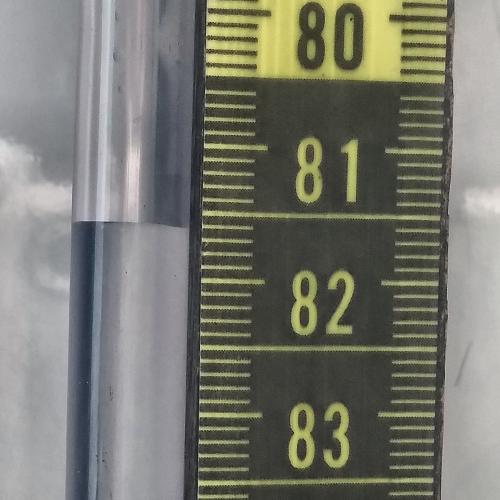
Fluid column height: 81.6 cm